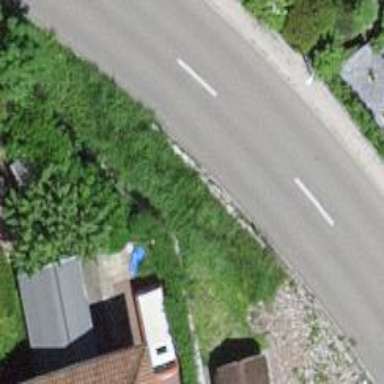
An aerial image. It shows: Hedge acting as barrier.